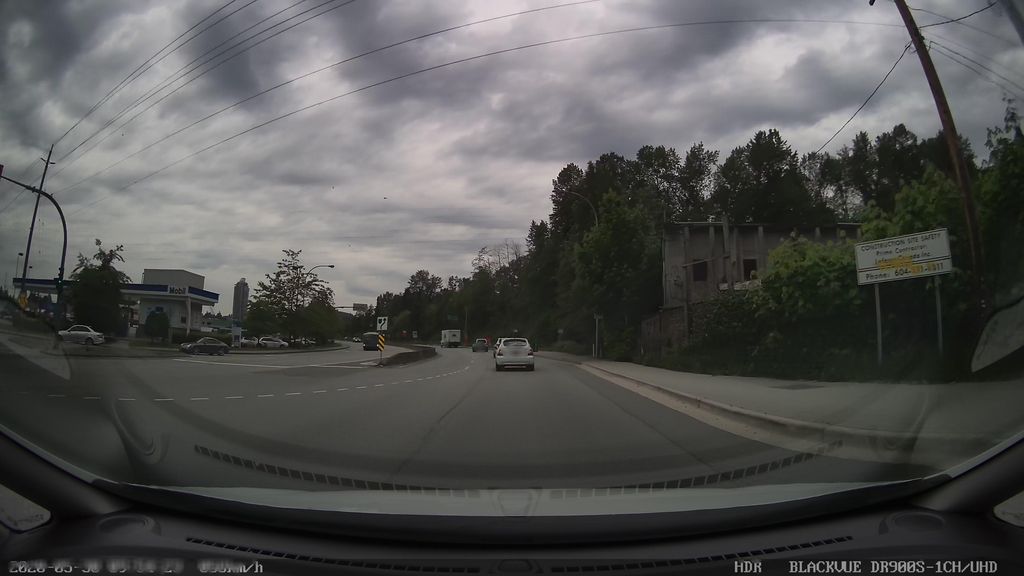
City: vancouver